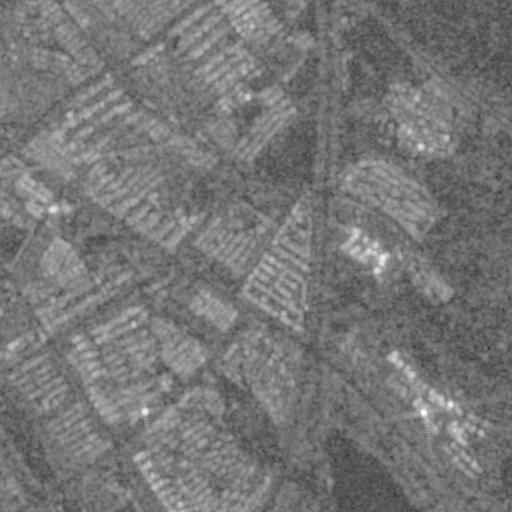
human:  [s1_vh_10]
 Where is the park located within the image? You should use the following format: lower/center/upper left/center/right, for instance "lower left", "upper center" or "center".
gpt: The park is located in the lower right of the image.
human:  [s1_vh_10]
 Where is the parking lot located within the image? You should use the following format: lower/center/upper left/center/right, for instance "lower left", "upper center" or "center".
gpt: The parking lot is located in the lower right of the image.
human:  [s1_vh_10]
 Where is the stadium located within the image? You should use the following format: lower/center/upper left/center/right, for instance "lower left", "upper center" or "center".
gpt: The stadium is located in the lower right of the image.
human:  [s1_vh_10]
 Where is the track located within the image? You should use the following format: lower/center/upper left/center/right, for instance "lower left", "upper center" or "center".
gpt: The track is located in the lower right of the image.
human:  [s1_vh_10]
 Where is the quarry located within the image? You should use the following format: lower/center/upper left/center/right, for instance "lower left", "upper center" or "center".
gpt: There is no quarry in the image.

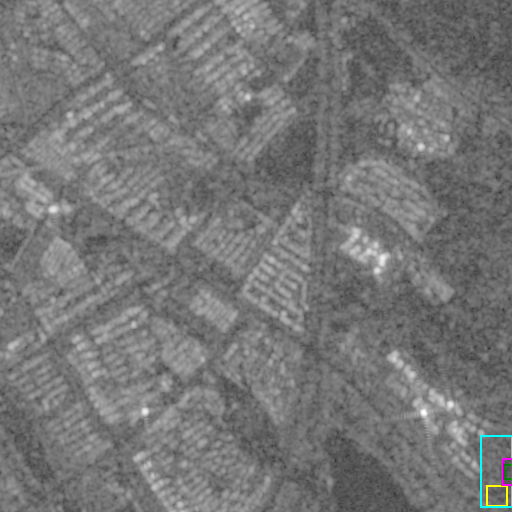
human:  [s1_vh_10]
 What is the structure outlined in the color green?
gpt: The structure outlined in green is a park.
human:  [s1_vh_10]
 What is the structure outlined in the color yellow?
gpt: The structure outlined in yellow is a parking lot.
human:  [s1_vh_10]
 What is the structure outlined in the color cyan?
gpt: The structure outlined in cyan is a stadium.
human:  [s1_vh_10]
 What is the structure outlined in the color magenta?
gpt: The structure outlined in magenta is a track.
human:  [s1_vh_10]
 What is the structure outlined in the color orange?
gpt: There is no orange outline.